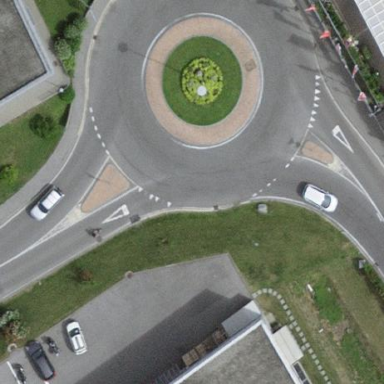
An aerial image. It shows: Unclassified road featuring roundabout.